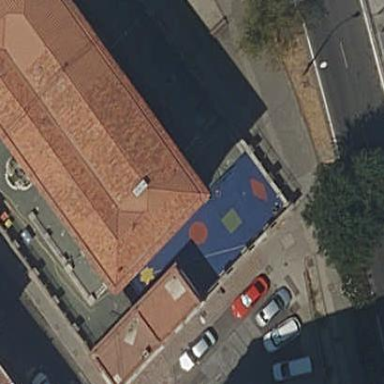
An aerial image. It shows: School building.